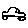
Label: car